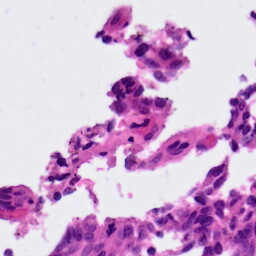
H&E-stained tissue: Ovarian